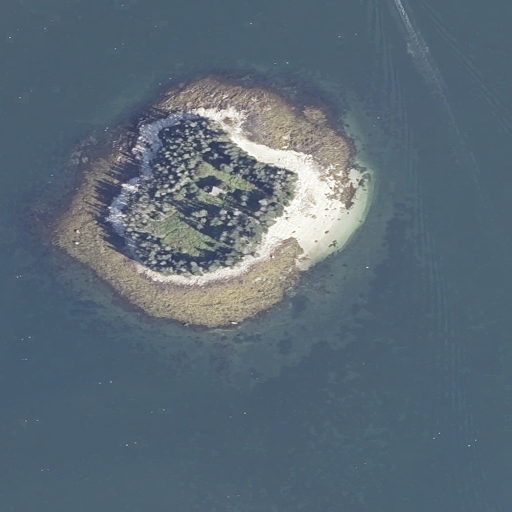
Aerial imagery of island in Maine named Potato Island containing open water, barren land, grassland, herbaceous wetlands, and mixed forest